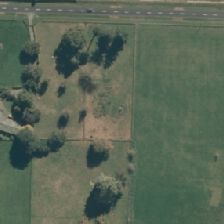
Land cover: shortrotation_cropland